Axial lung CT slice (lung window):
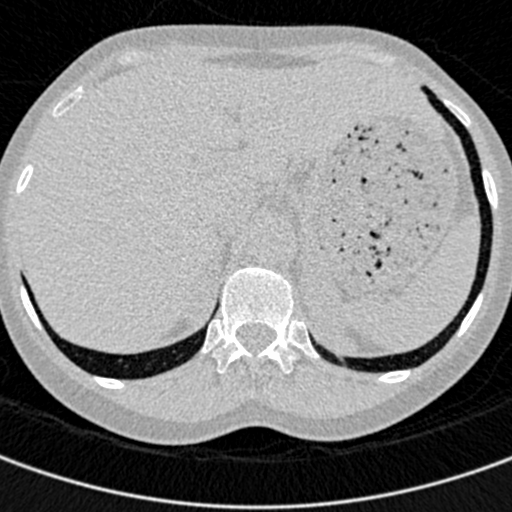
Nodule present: no